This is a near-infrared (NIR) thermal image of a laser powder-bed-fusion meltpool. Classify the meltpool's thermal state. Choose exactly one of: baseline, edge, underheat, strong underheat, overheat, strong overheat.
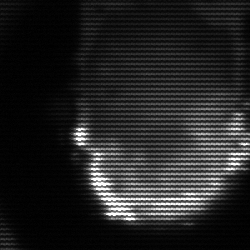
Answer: baseline